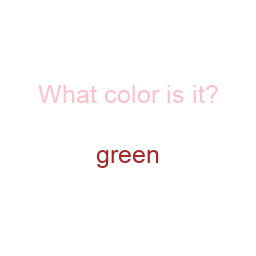
Color: brown
Color name shown: green
Background color: white
Question text color: pink